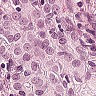
Metastatic tissue present: yes